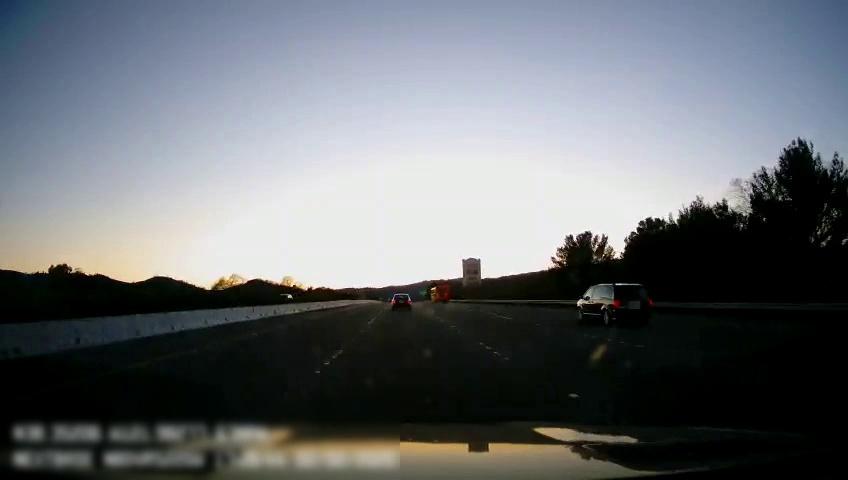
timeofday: Day
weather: Cloudy
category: Drivable Space
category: Vehicles | SUV
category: Vehicles | Car
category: Vehicles | Bus
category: Vehicles | Car
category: Lanes | Current Lane
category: Lanes | Current Lane
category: Lanes | Alternate Lane